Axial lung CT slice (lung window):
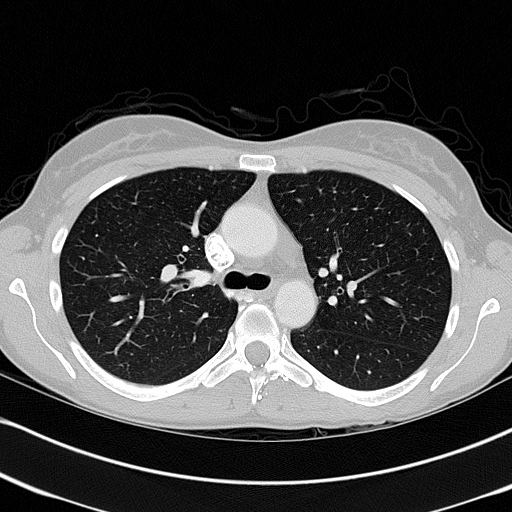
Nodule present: no